Chest X-ray:
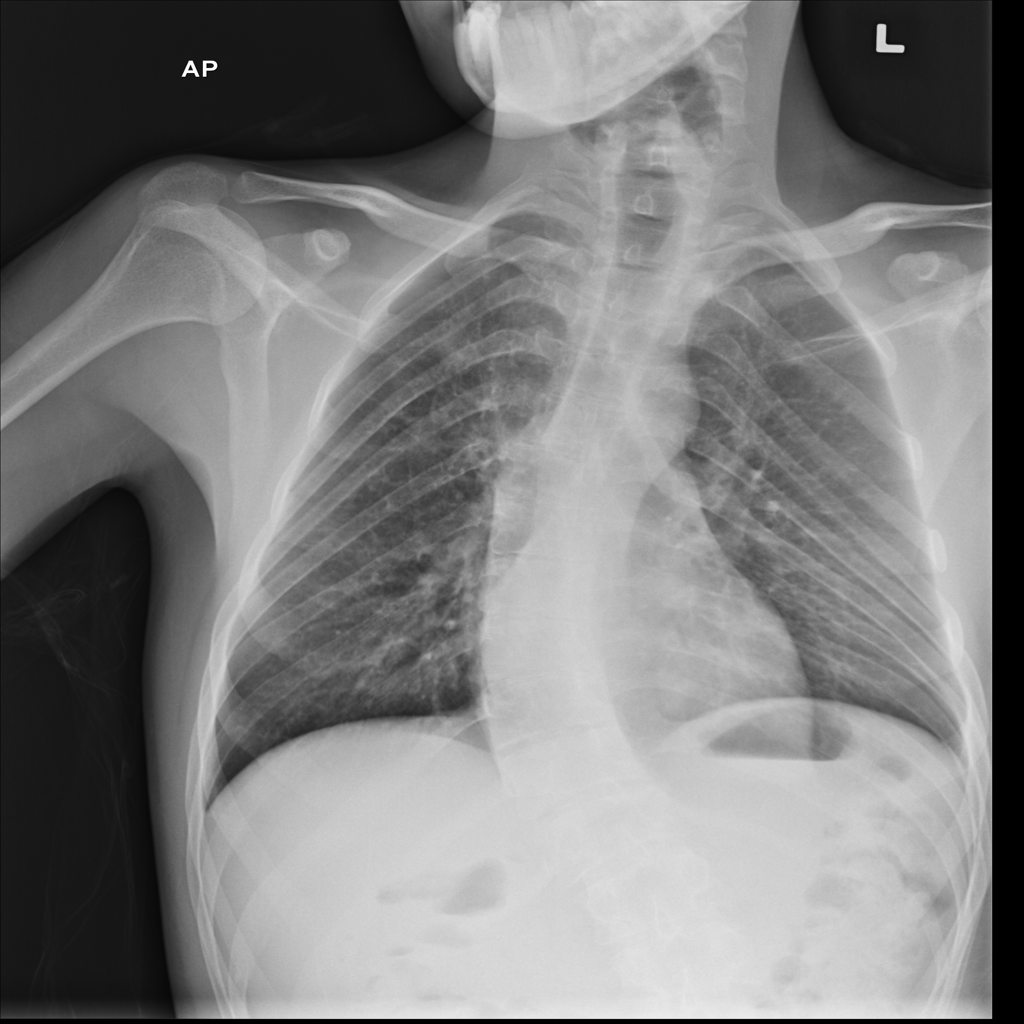
No abnormal finding: yes